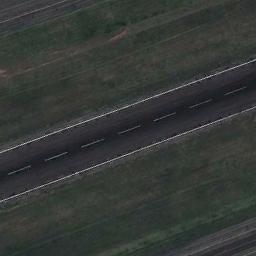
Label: runway